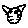
Label: cat